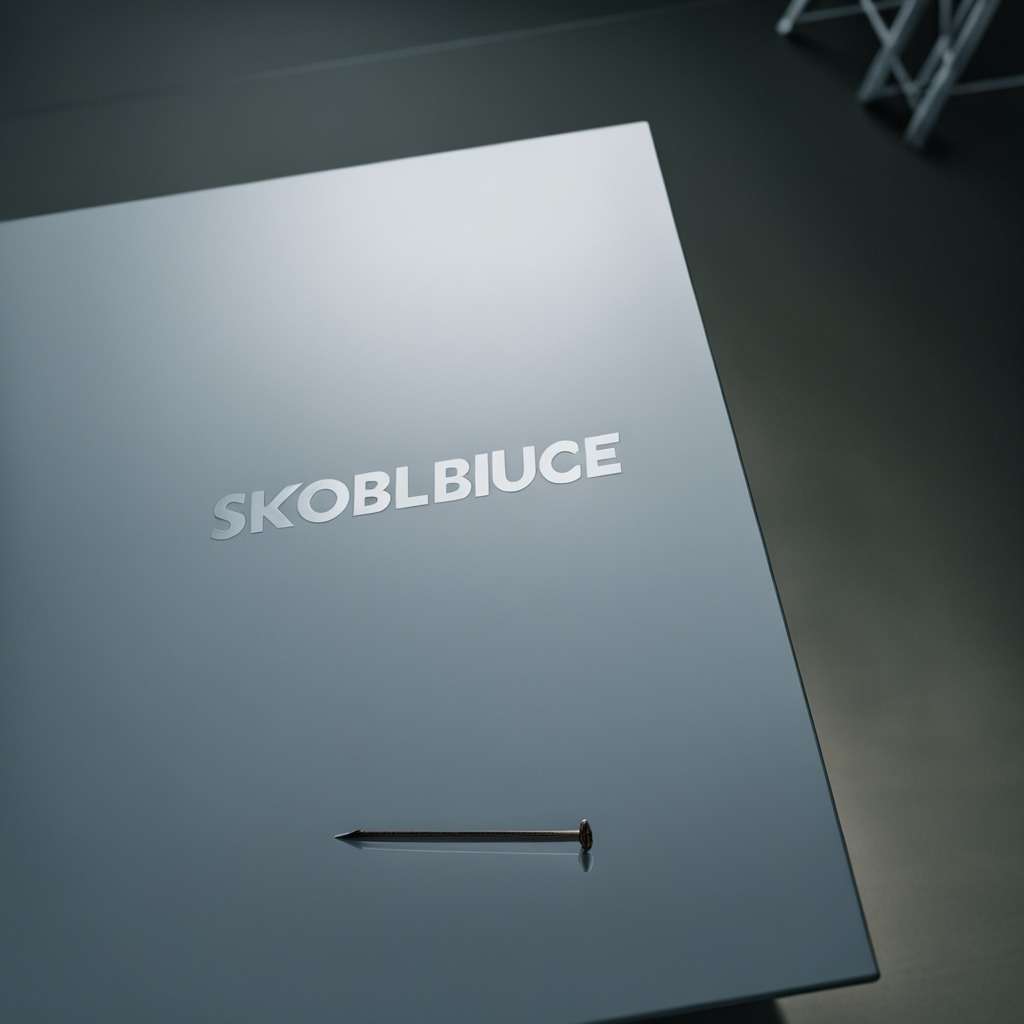
An iron nail lies on the toolbox surface in an airplane hangar workshop 8K.